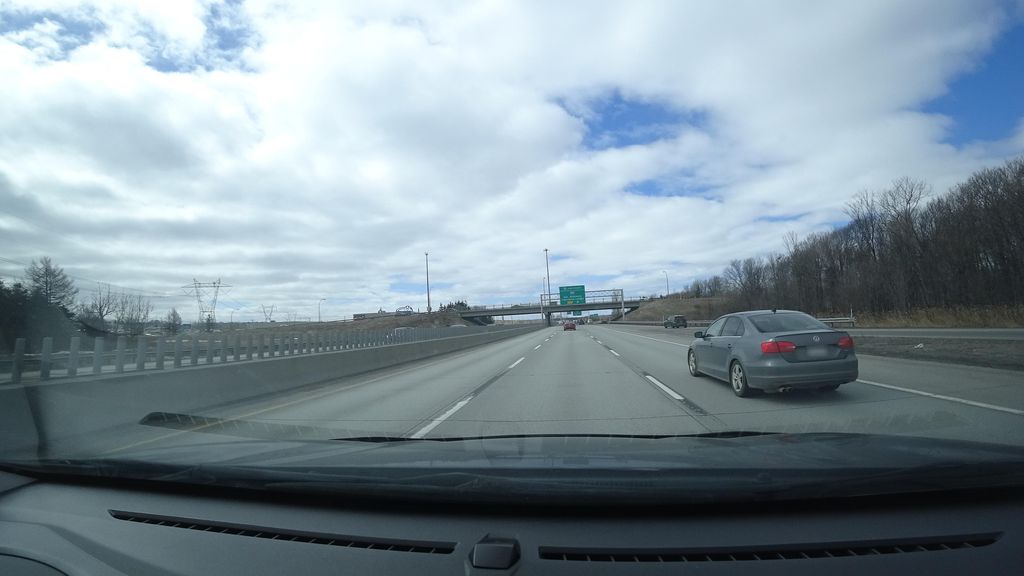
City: quebec_city